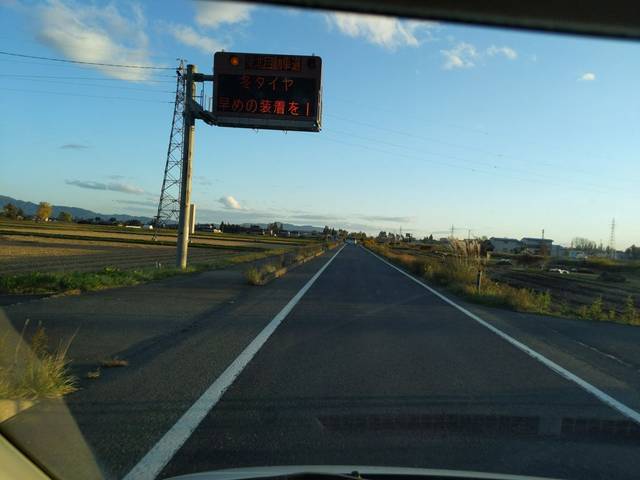
Region: Japan
Coordinates: 39.179, 141.122